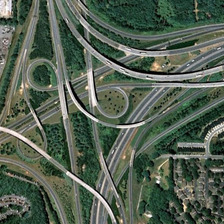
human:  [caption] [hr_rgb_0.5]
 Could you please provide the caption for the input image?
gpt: many green trees are near a complicated viaduct .

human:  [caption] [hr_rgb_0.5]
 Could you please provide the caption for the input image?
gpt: many green trees are near a complicated viaduct .

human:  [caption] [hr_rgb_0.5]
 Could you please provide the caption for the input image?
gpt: many green trees are near a complicated viaduct .

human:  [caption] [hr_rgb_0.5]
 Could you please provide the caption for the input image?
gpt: many green trees are near a complicated viaduct .

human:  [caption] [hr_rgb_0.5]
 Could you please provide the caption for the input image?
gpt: many green trees are near a complicated viaduct .